Interaction volume radius: 10 \u00c5
Interaction volume height: 30 \u00c5
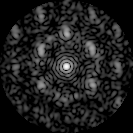
Disorder parameter: 0.6295